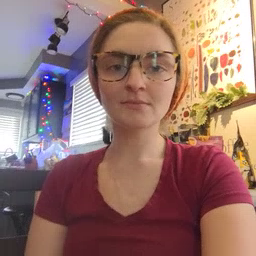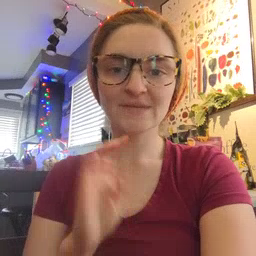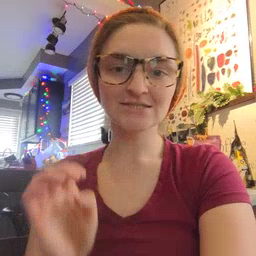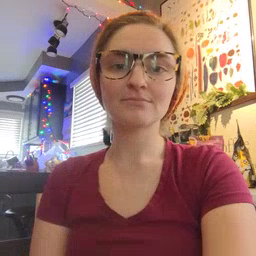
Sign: bee